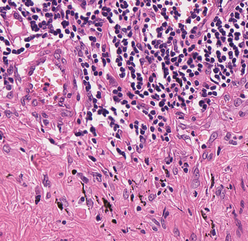
Tumor epithelial tissue: no
Tumor-associated stroma tissue: yes
Normal tissue: no